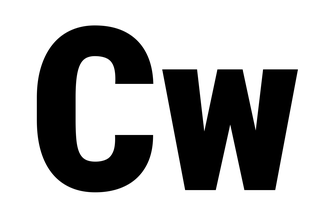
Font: Roboto_Condensed_Black